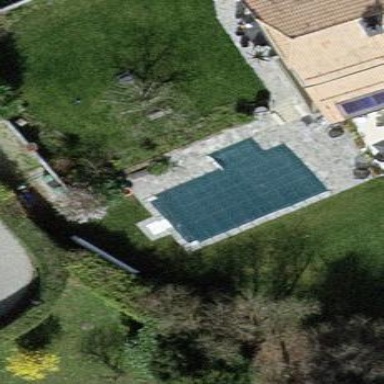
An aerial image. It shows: Swimming pool located in leisure land.